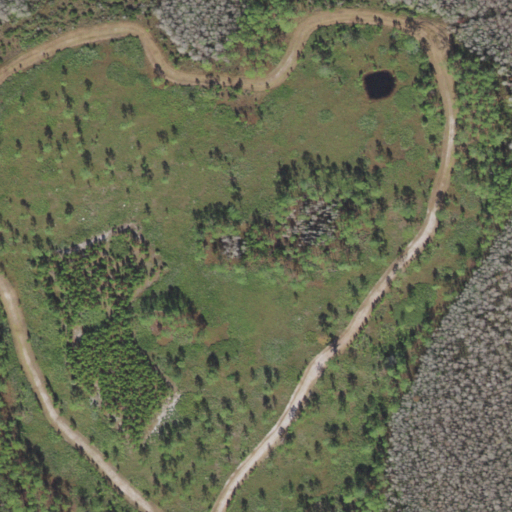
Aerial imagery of island in Florida named Cat Island containing woody wetlands, evergreen forest, pasture, mixed forest, and deciduous forest